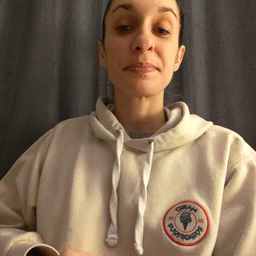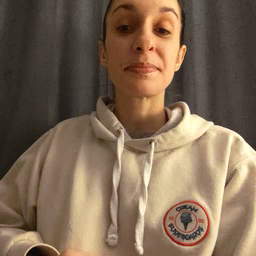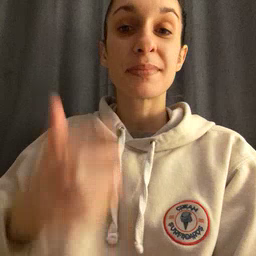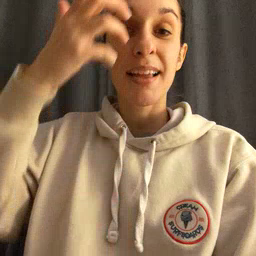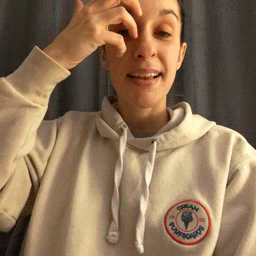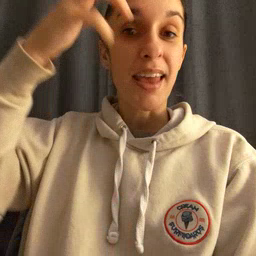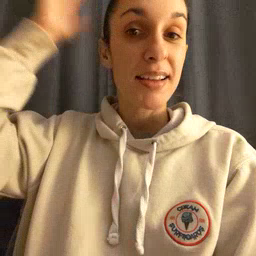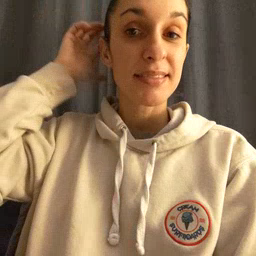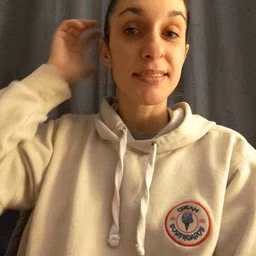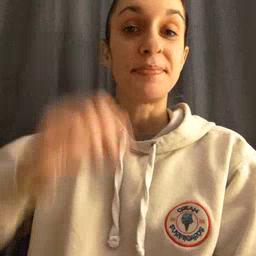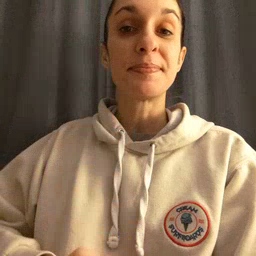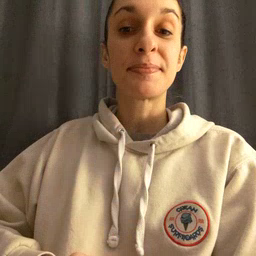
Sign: lion